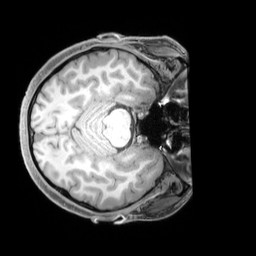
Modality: T1w
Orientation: axial
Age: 25
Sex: male
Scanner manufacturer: siemens
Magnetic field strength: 3 T
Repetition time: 1.97 s
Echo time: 0.00206 s